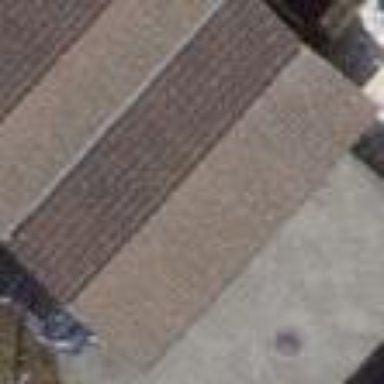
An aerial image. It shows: Garage building.